Question: I have the following problem:
My app is distributed over an MDM system and runs in Android for Work.
In certain situation, the app must temporarily terminate the DnD mode. To achieve this, the user must grant the DnD permission when the app is started.
So far so good. If I install the app in the unmanaged area, the app shows up in the list and the permission can be granted without any problems.
As soon as the app is distributed via an MDM system, the app no longer appears in the list and the permission cannot be granted. All authorizations have been granted in the MDM system. As an example, I have distributed the Google App over the MDM system. This app appears in the list.

In the Manifest I have set the following permission:
'''
<uses-permission android:name="android.permission.ACCESS_NOTIFICATION_POLICY" />
'''
When the app is started, the following code is executed:
'''
NotificationManager nm = (NotificationManager).getApplicationContext().getSystemService(Context.NOTIFICATION_SERVICE);
if(android.os.Build.VERSION.SDK_INT >= android.os.Build.VERSION_CODES.M && !nm.isNotificationPolicyAccessGranted()) {
Intent intent = new
Intent(Settings.ACTION_NOTIFICATION_POLICY_ACCESS_SETTINGS);
startActivity(intent);
}
'''
The problem only occurs with DnD permission. All other permissions such as overlay permission, are displayed without problems.
I hope anyone can help me.
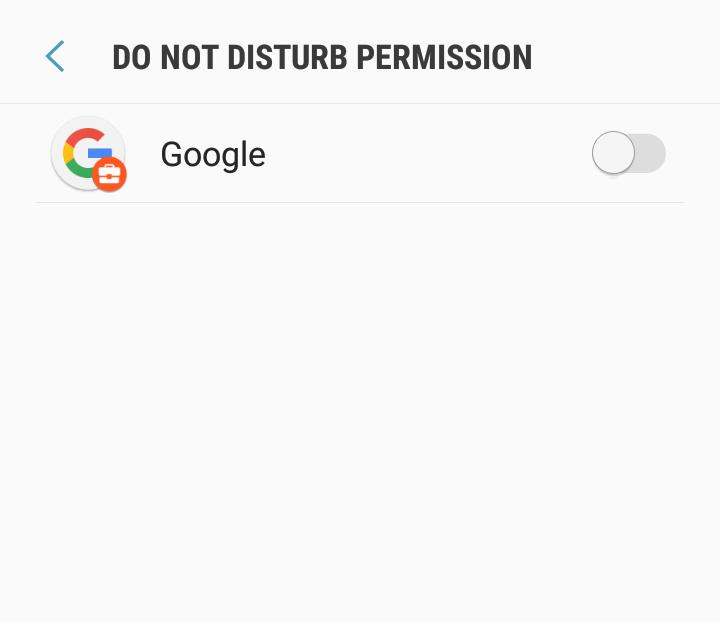
Answer: According to <URL>: NOT POSSIBLE
> Users can grant and deny access to Do Not Disturb configuration from here. Managed profiles cannot grant Do Not Disturb access.